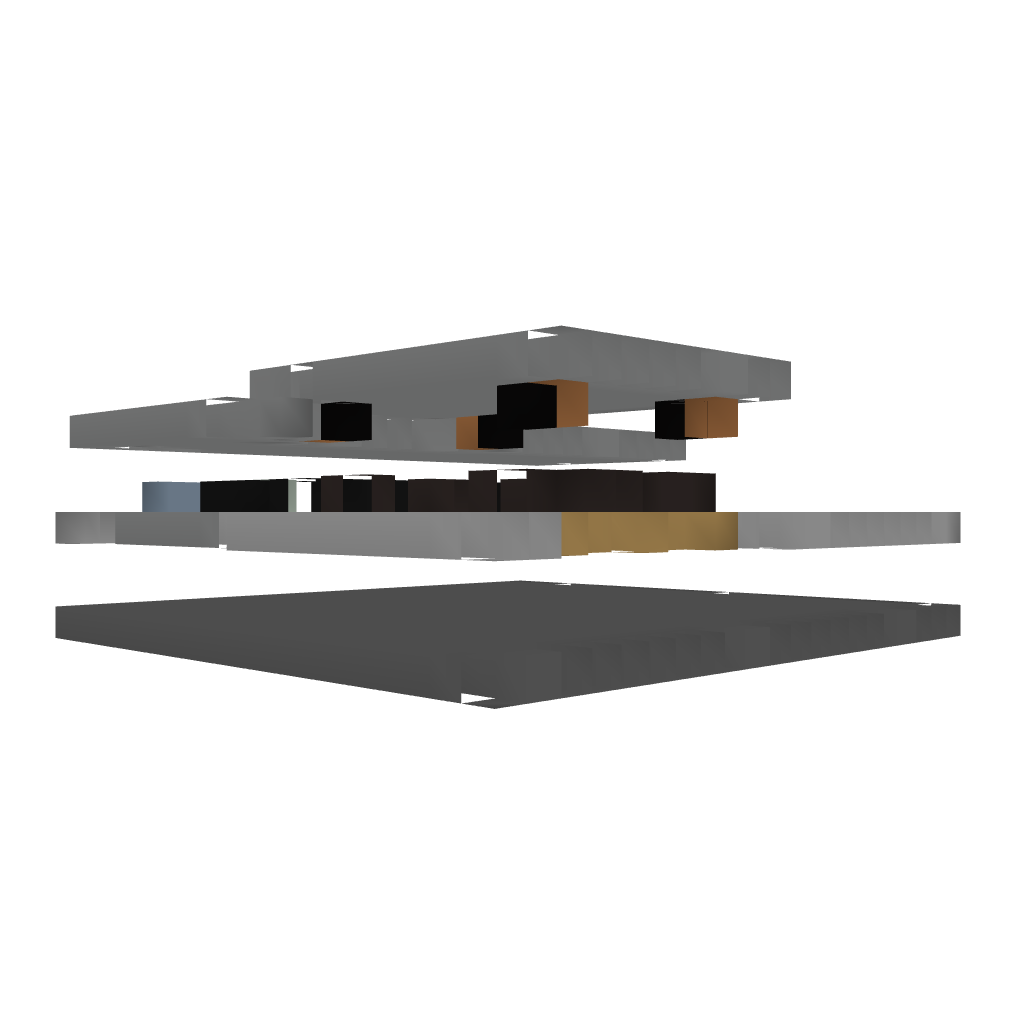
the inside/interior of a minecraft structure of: Door with security